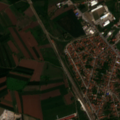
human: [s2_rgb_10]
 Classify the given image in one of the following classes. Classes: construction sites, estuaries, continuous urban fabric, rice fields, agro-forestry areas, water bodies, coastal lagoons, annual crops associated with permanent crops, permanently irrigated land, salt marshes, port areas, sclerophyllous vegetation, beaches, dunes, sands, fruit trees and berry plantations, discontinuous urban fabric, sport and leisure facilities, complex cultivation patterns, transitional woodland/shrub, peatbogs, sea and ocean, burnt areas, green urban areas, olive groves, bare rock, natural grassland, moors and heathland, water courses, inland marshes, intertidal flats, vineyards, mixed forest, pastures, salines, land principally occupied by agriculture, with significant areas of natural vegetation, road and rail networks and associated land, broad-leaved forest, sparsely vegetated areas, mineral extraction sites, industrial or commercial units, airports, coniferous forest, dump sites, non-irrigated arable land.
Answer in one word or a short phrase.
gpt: discontinuous urban fabric, industrial or commercial units, non-irrigated arable land, complex cultivation patterns